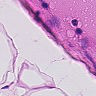
Metastatic tissue present: no